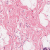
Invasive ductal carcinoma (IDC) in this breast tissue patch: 0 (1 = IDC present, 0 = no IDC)